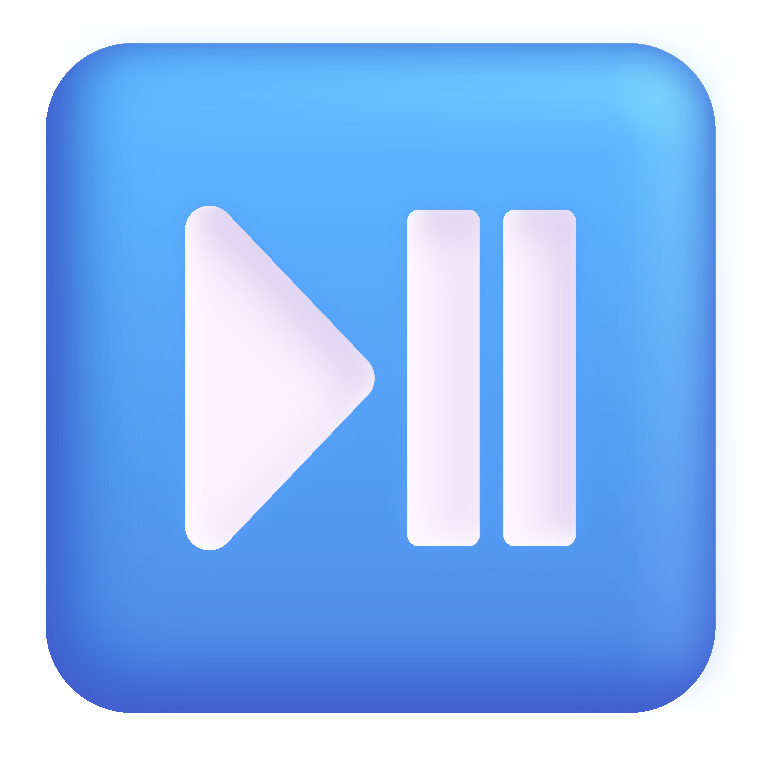
play or pause button color